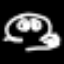
Label: frog